Question: My login form has 4 controls. The user can input name, password and enter on button for login.
I'd like the Enter key to trigger the Login action after the Name and Password textboxes are filled out.
How can this be done? Trying to avoid 'btnLogin.Focus()' under the TextBox event.

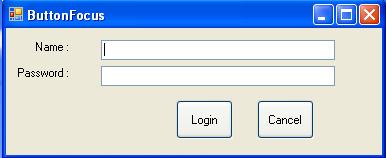
Answer: On your form you can set the AcceptButton property to the login button.